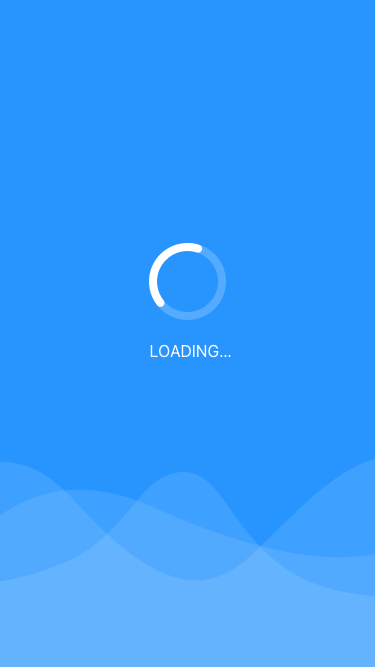
Text in this UI design:
Loading…